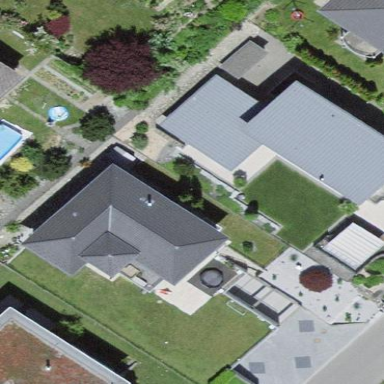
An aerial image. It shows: Detached building with hipped roof.